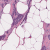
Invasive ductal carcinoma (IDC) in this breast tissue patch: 1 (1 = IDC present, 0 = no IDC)